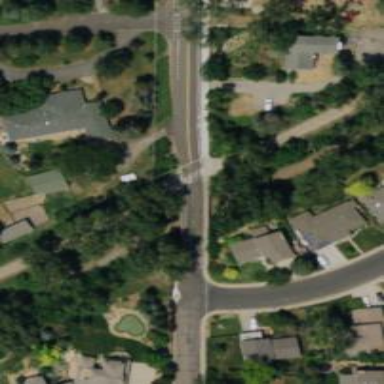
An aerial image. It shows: Residential road with bridge.